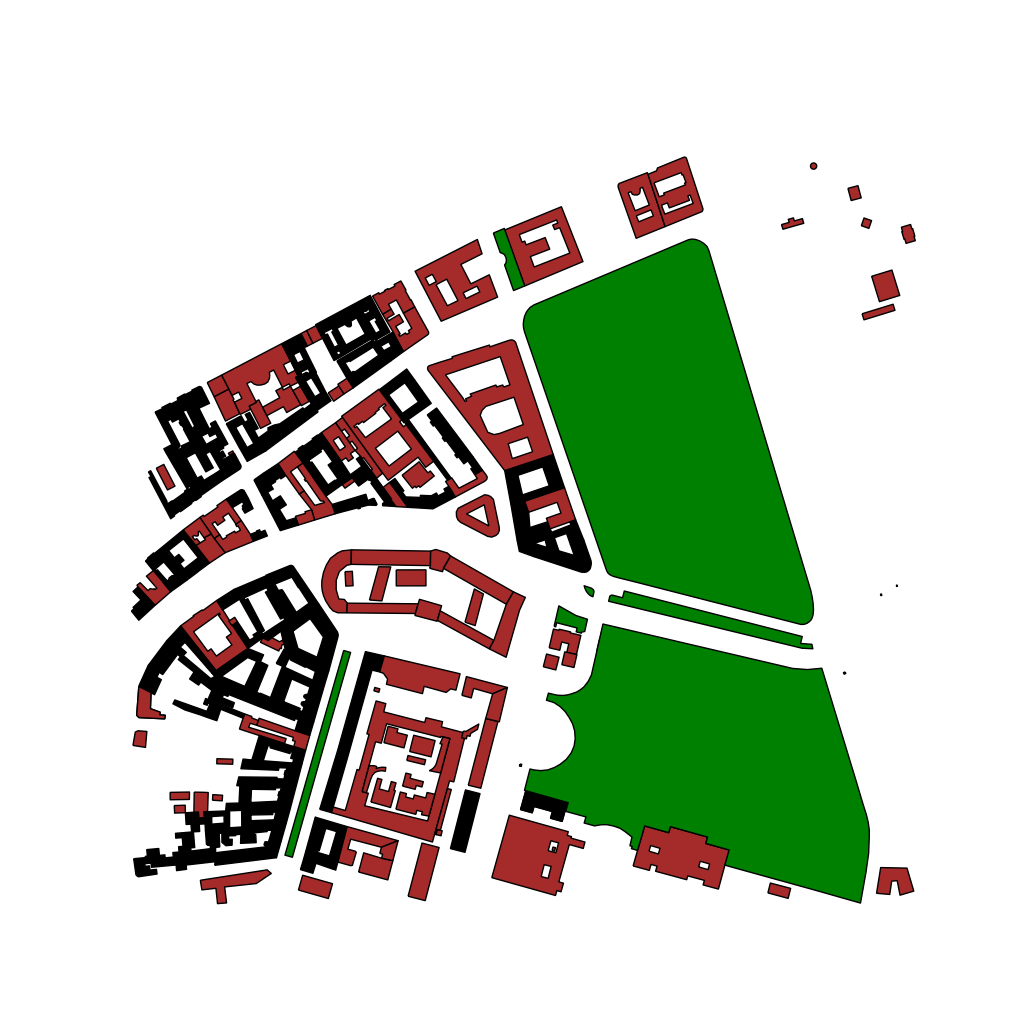
Tags: overhead vector_map, business, recreation, residential, special, historical, modern, soviet, individual_rise, low_rise, medium_rise, density_1, Building, Facility, Park, 1.0 km²